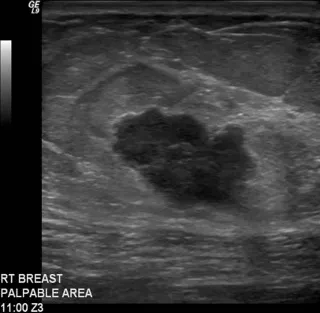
(B) Ultrasonography of right breast and axilla: Irregular hypoechoic macro-lobulated mass in the superior central aspect of the right breast.
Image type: radiology (ultrasound)